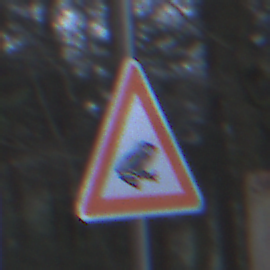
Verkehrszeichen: AmphibienwanderungLinks
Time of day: MorningAfternoon
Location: Outdoor (Nature)
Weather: Overcast
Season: Winter
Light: Natural